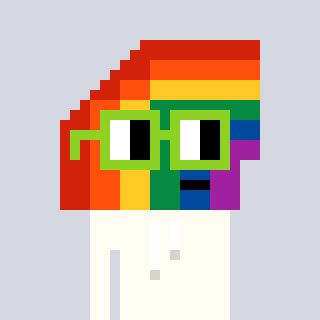
a pixel art character with square light green glasses, a rainbow-shaped head and a grayscale-colored body on a cool background